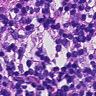
Metastatic tissue present: no